Field crop: tomato
Growth stage: 1
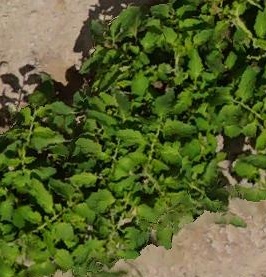
Species: tomato